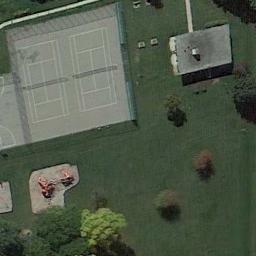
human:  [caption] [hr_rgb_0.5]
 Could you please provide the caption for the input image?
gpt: The tennis courts are surrounded by grass .

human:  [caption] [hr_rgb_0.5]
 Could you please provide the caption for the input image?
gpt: Tennis court on the lawn with a few trees next to it .

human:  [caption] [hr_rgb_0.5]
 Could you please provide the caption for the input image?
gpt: The tennis court is on the grass next to some trees .

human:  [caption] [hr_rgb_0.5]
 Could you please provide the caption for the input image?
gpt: There are two tennis courts in the upper left corner, one of which is blocked .

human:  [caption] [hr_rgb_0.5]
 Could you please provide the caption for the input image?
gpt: The tennis courts are on a green meadow .